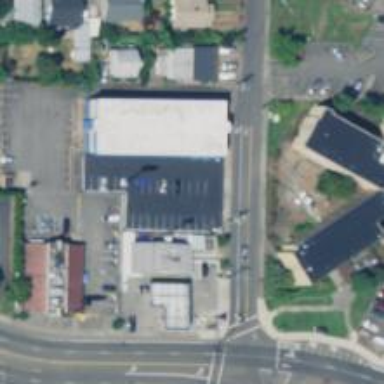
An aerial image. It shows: Convenience shop.